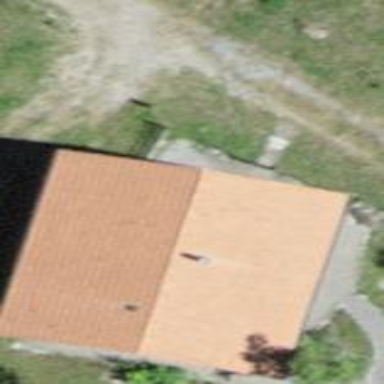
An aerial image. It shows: Cabin.